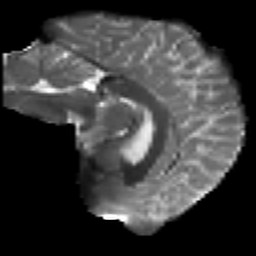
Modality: T2w
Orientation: sagittal
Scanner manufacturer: ge
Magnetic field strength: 3 T
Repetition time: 7.98 s
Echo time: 0.0701 s